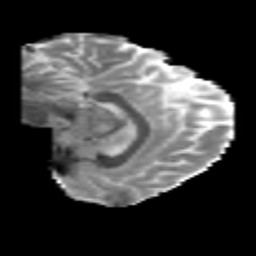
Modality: MD
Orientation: sagittal
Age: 35
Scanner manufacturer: philips
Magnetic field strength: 3 T
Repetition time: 8.705 s
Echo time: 0.1273 s